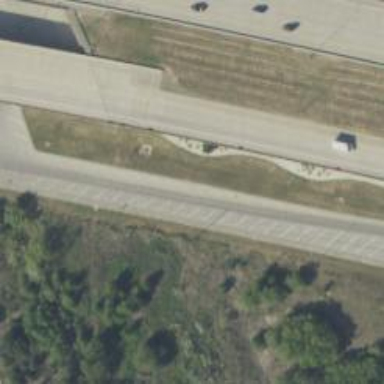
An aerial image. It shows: Secondary road with asphalt surface and frontage road.